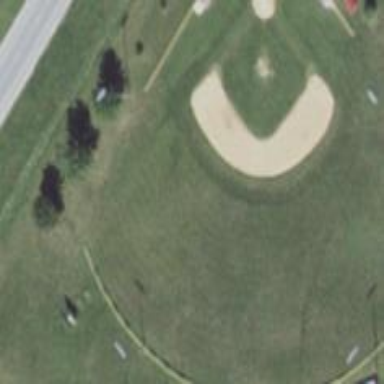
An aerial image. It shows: Baseball pitch for leisure land.